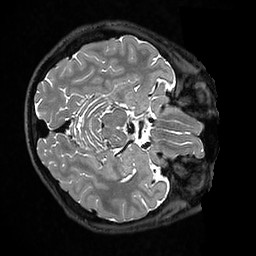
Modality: T2w
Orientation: axial
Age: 22
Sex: male
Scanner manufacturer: ge
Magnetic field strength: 3 T
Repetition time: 3.202 s
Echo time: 0.06643 s